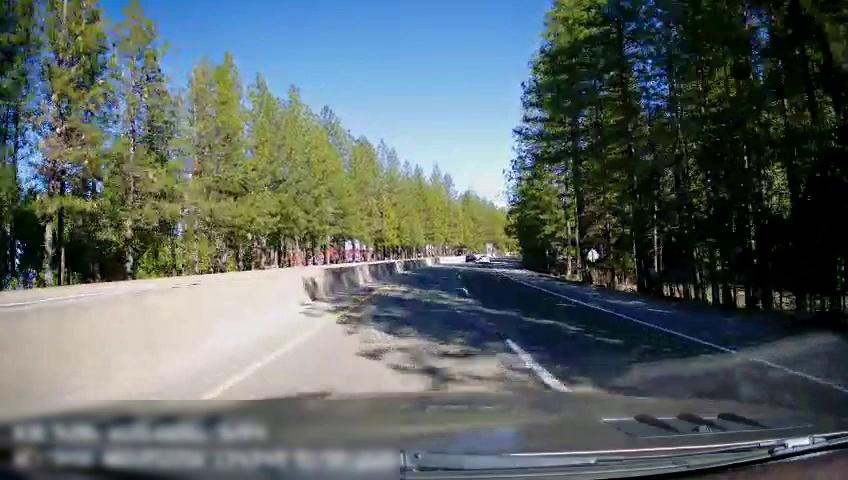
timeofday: Day
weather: Sunny
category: Drivable Space
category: Drivable Space
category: Drivable Space
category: Vehicles | Car
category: Vehicles | Car
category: Lanes | Alternate Lane
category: Lanes | Current Lane
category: Lanes | Alternate Lane
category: Lanes | Opposite Lane